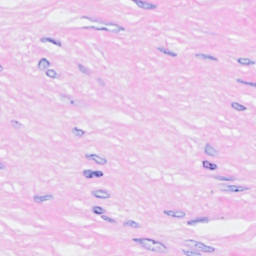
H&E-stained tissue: Breast